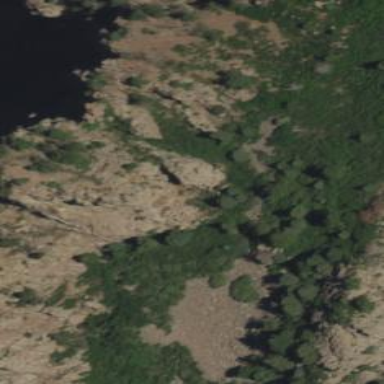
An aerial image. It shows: Natural cliff.